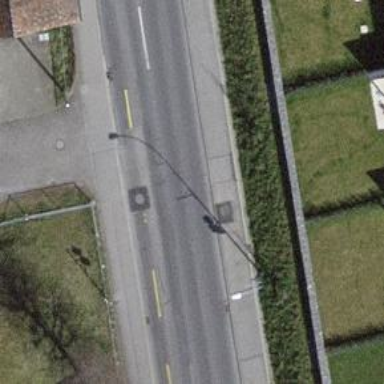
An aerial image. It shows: Tertiary road with asphalt surface. There is cycle lane on the left side.